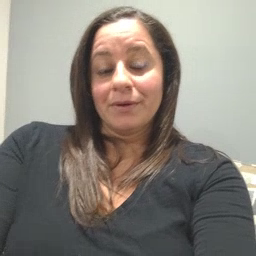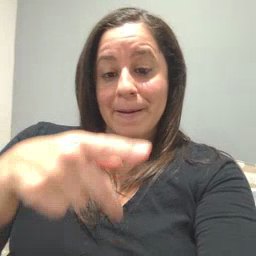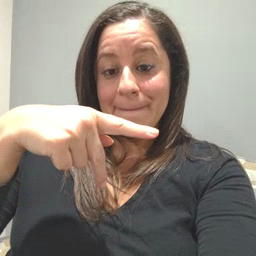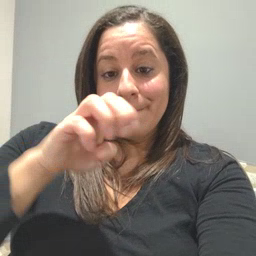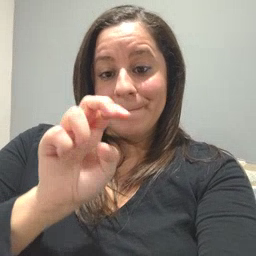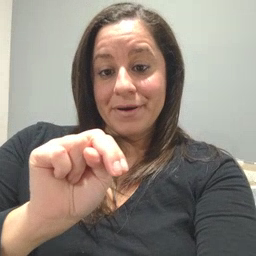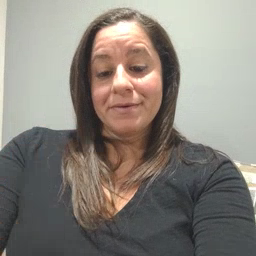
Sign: pen